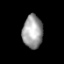
Tissue: prostate
Cell type: T cells
Senescence score: 0.8106
Nuclear area (px): 651
Mean DAPI intensity: 158.485